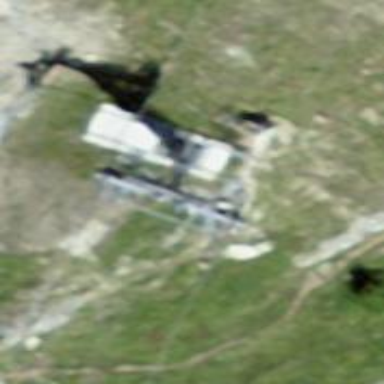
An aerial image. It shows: Pylon for aerialway.